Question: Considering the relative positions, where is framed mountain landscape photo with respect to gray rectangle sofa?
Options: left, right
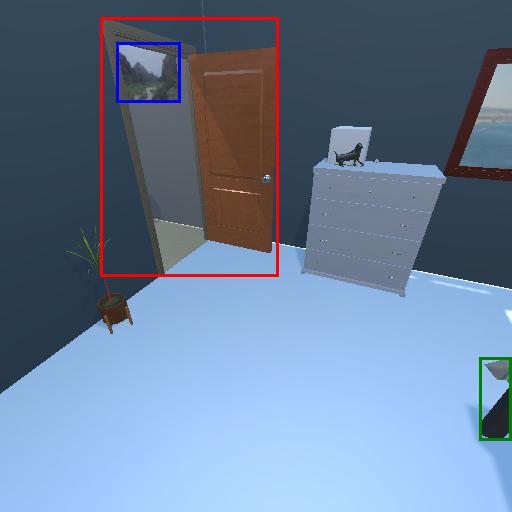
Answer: left